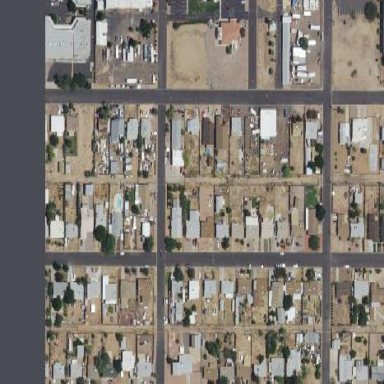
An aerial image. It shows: Single-family residential area.